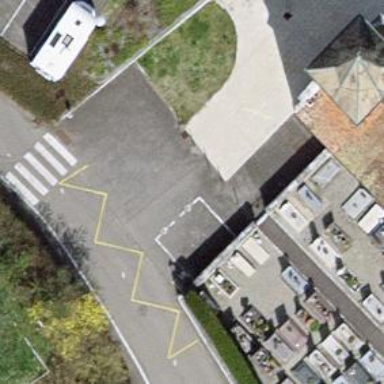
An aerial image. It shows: Bus stop with platform for public transport.